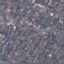
Land use / land cover class: Residential